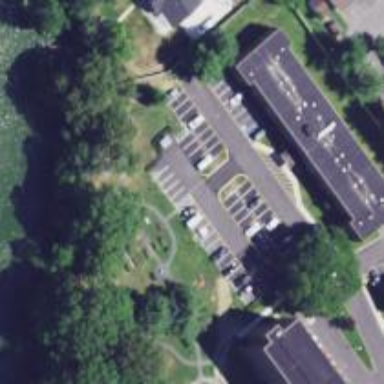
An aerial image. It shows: Parking space is available.